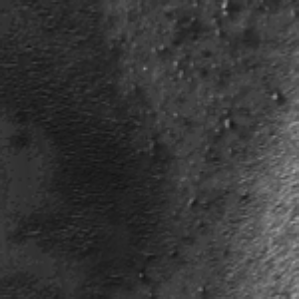
Label: frost